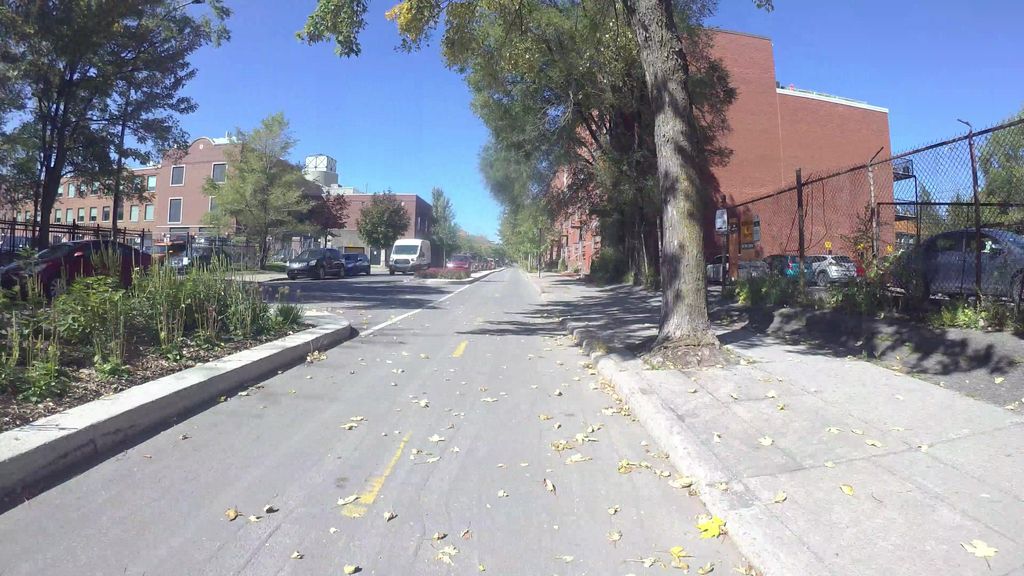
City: montreal